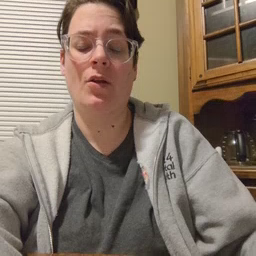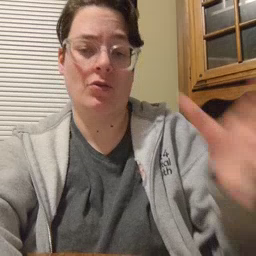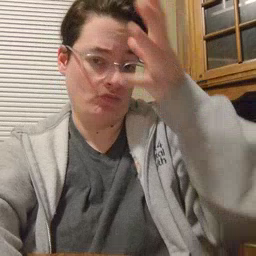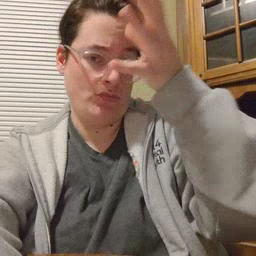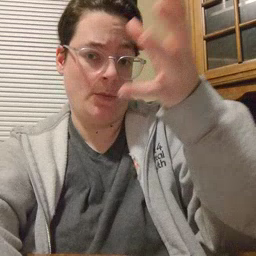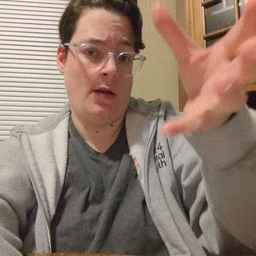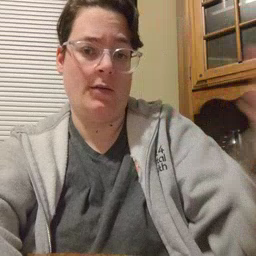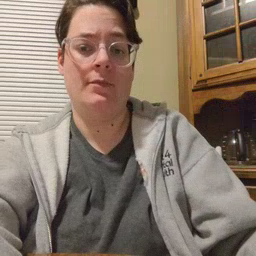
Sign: grandpa